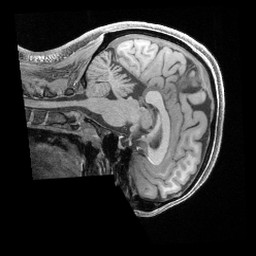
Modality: T1w
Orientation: sagittal
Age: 37
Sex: female
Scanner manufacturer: siemens
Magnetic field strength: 3 T
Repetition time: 2.4 s
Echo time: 0.00241 s